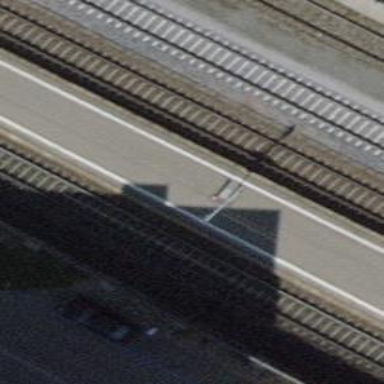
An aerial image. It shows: Railway signal.